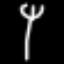
Label: fork